Aerial crown-view tile of a tropical tree (Barro Colorado Island, Panama), acquired 20240918:
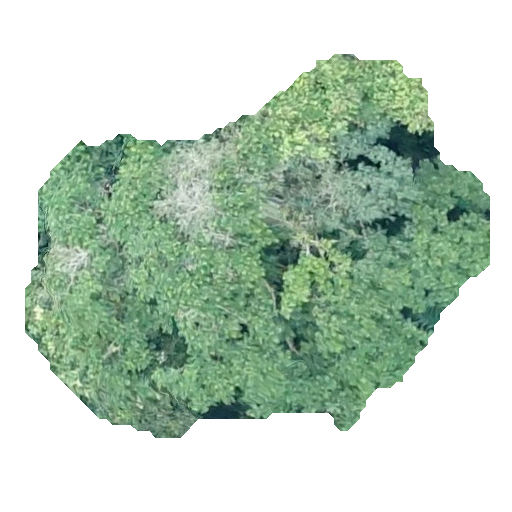
Species: Trattinnickia aspera
GBIF accepted scientific name: Trattinnickia aspera
Crown area: 192.98 m²